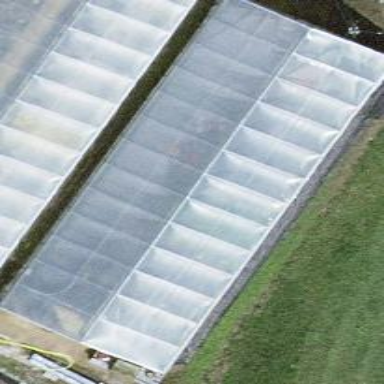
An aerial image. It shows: Greenhouse.